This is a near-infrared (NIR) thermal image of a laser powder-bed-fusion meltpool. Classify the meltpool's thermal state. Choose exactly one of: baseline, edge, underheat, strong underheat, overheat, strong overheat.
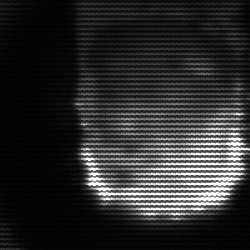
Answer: baseline